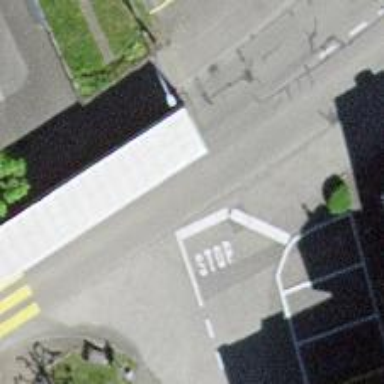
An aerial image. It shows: Stop road.